Field crop: maize
Growth stage: 1
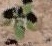
Species: chenopodium